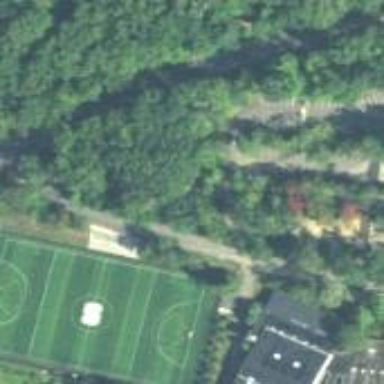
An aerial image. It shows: Multi-sport pitch with artificial turf for leisure land.